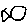
Label: fish